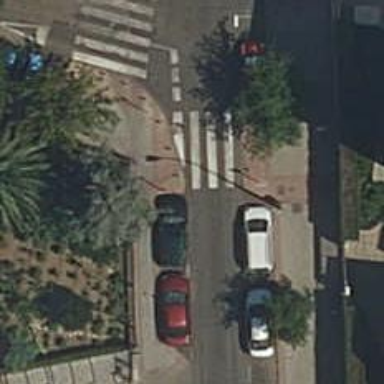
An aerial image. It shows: Zebra crossing on the road.